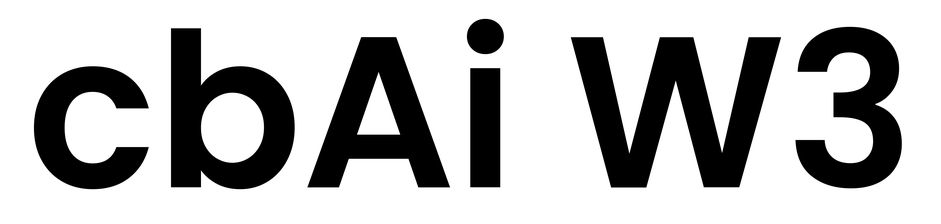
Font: Poppins-SemiBold